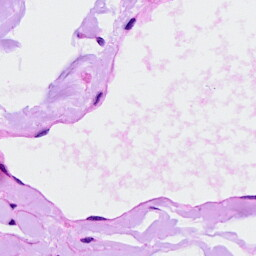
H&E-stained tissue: Ovarian